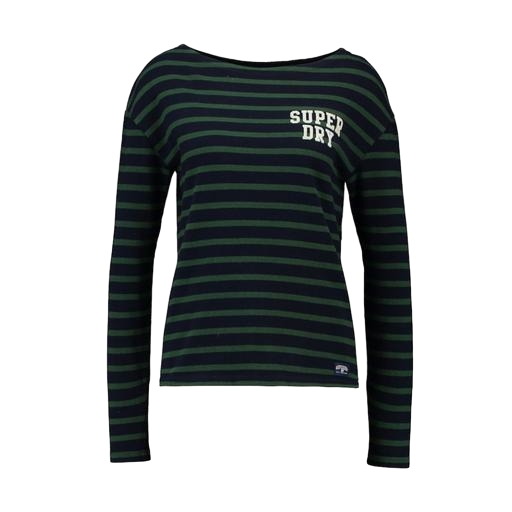
green women's striped long-sleeve t-shirt, club stripe tee, blue women's striped long-sleeve t-shirt, white background